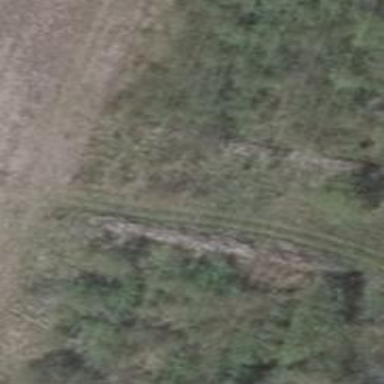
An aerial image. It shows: Track with very rough surface.